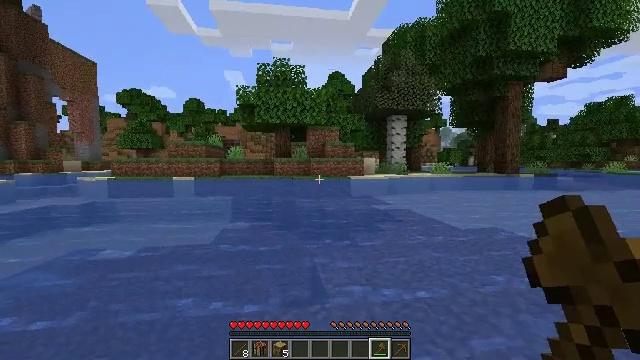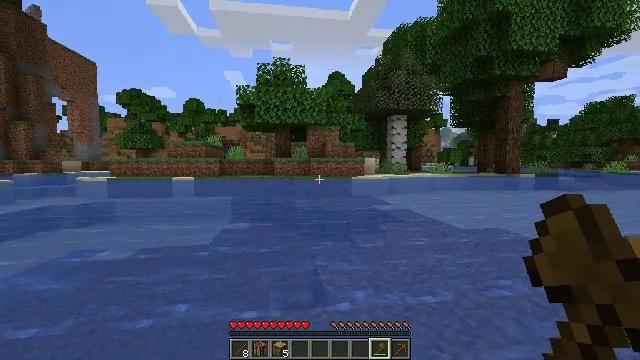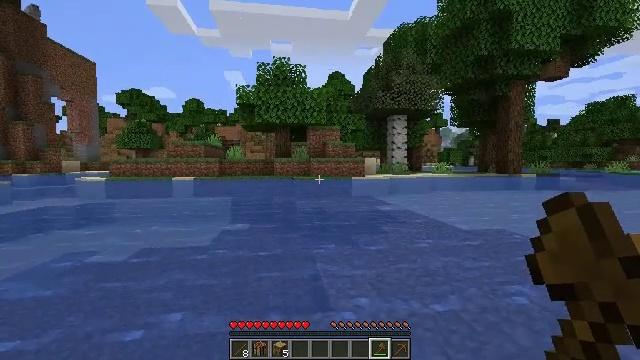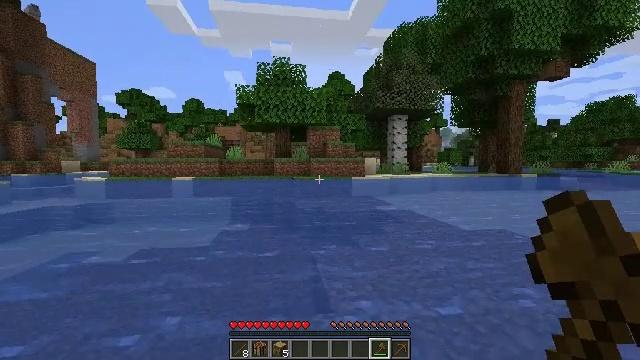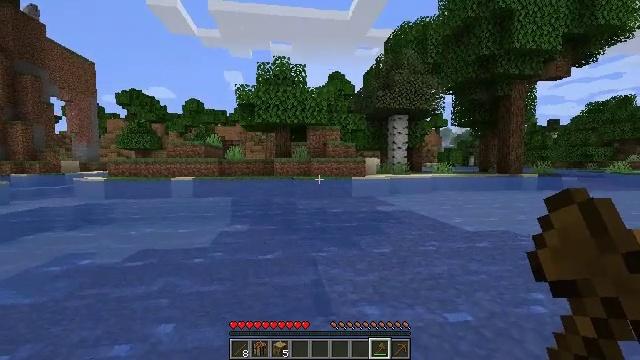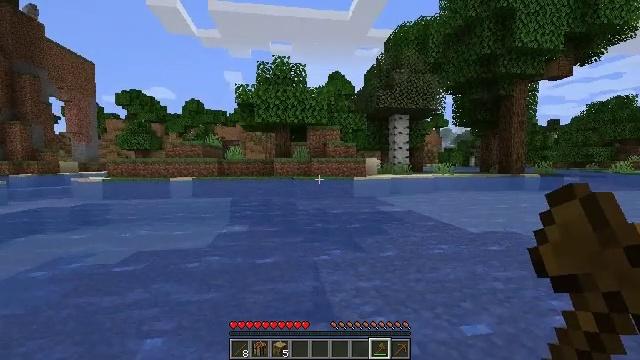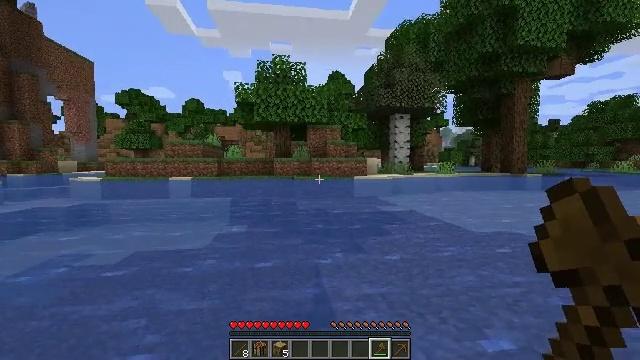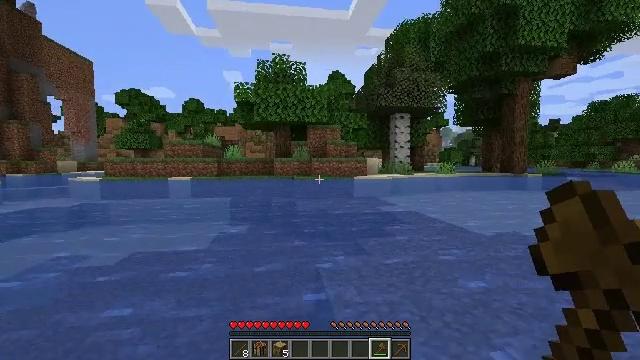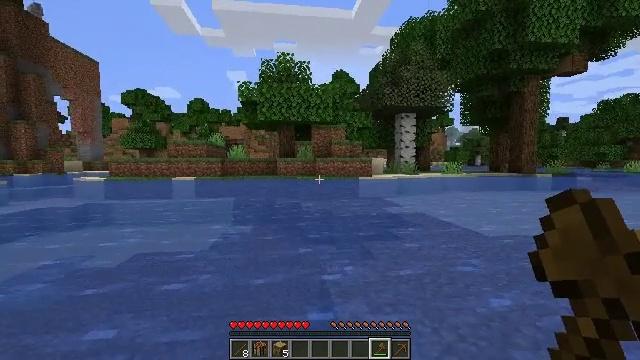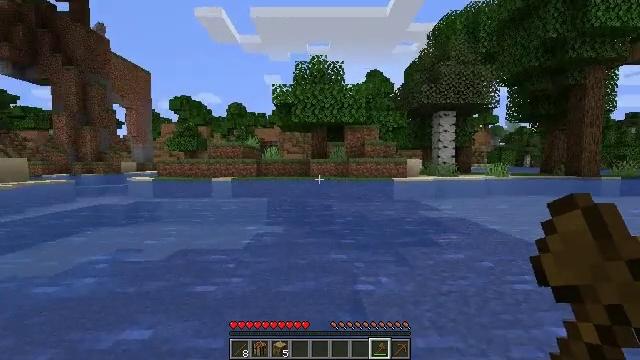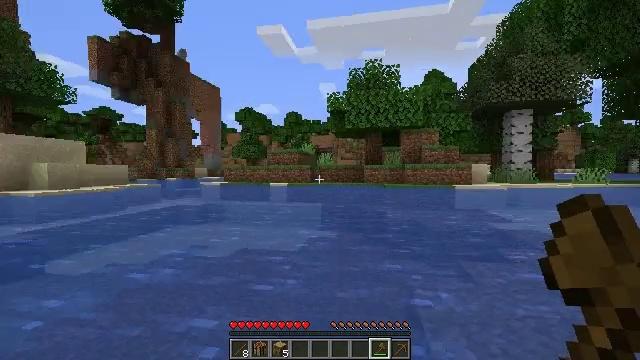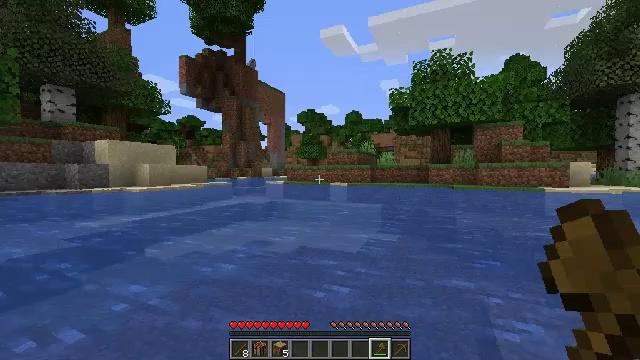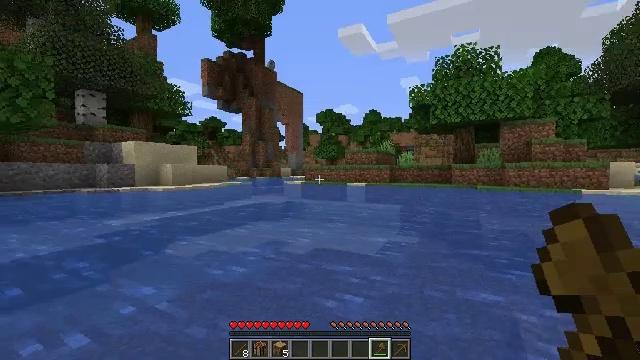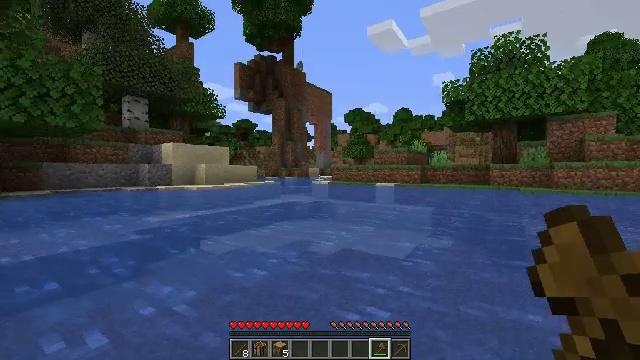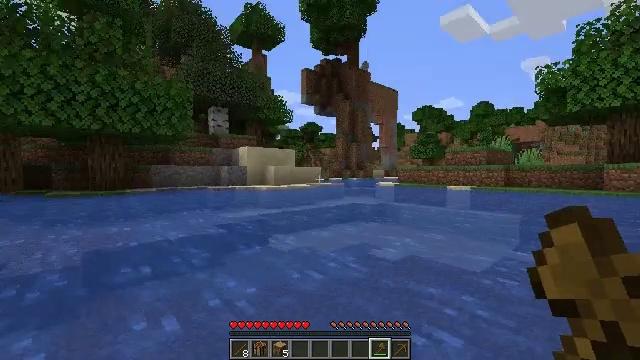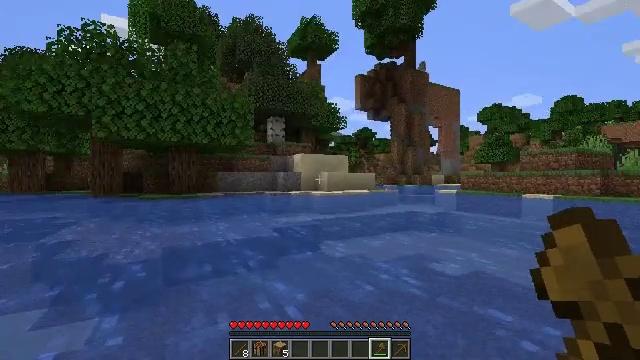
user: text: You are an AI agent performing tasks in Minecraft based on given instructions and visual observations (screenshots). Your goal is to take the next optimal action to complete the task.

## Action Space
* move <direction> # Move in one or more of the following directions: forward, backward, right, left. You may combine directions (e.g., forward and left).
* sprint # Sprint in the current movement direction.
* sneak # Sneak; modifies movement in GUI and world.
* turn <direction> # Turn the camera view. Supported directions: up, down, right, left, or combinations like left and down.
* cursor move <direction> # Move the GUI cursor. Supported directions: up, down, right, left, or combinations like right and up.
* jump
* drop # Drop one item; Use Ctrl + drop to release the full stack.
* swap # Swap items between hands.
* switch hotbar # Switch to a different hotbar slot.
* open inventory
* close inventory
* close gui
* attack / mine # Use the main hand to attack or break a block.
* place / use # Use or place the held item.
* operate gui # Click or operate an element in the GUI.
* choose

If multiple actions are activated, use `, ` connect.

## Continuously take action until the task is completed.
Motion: motion action
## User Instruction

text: Mine a lily of the valley.
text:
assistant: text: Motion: move forward
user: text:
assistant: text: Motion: move forward
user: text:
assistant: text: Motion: move forward
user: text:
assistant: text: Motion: move forward
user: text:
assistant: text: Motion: move forward
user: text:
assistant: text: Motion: move forward
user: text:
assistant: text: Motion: move forward
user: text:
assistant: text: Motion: move forward
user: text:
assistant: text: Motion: move forward, turn left
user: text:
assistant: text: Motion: move forward, turn left and up
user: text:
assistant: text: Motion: move forward, turn left
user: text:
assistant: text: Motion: move forward, turn left
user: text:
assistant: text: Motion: move forward, turn left
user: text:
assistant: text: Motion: move forward, turn left
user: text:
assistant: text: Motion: move forward, turn left and up
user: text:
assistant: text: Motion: move forward, turn left and up
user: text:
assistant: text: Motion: move forward, turn left and up
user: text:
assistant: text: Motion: move forward, turn left and up
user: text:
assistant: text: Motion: move forward, turn left
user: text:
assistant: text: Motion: move forward, turn left
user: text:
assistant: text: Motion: move forward, turn left
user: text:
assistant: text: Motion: move forward
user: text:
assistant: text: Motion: move forward, jump
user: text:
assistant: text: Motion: move forward, jump
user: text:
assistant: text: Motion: move forward, jump
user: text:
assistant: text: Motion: move forward, jump
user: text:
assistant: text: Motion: move forward, jump
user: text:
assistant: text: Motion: move forward, jump
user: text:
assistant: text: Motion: move forward, jump
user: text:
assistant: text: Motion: move forward, jump